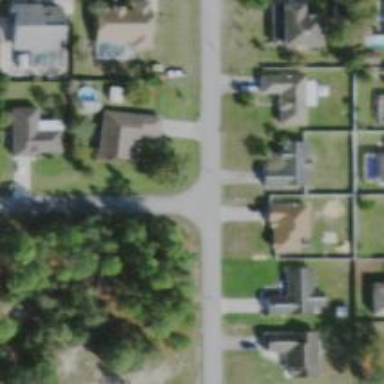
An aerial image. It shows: Residential road.